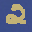
Label: 2